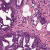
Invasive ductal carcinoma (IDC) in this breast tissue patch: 0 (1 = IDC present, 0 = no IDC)